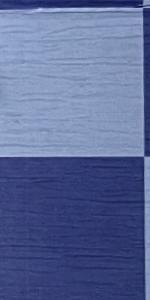
Label: Empty